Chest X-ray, PA view. Patient: 50 years old, sex F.
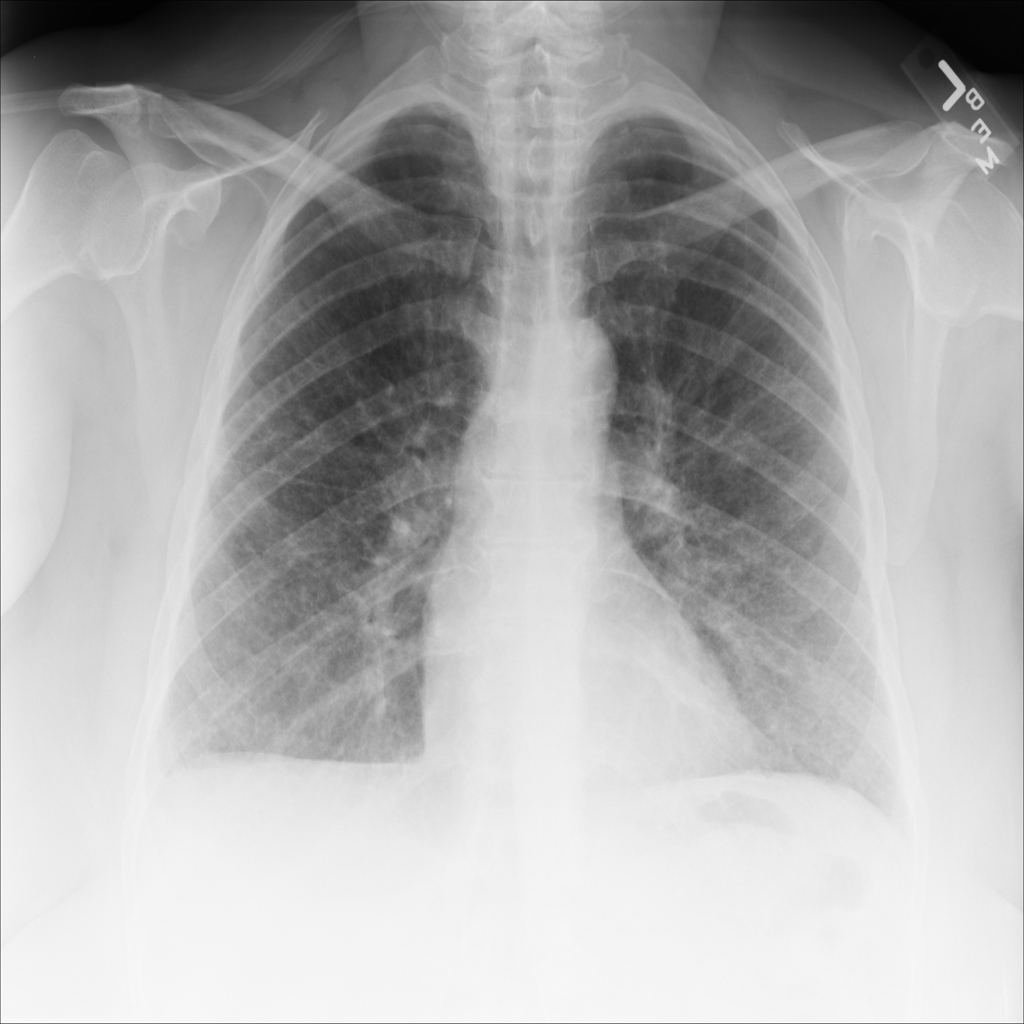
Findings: No Finding